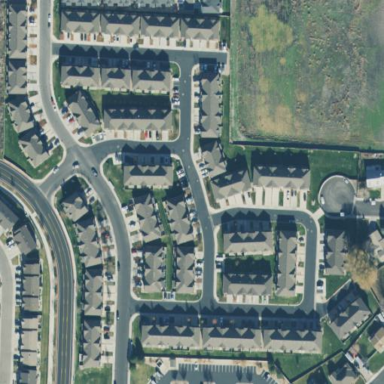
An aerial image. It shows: Residential area with townhomes.